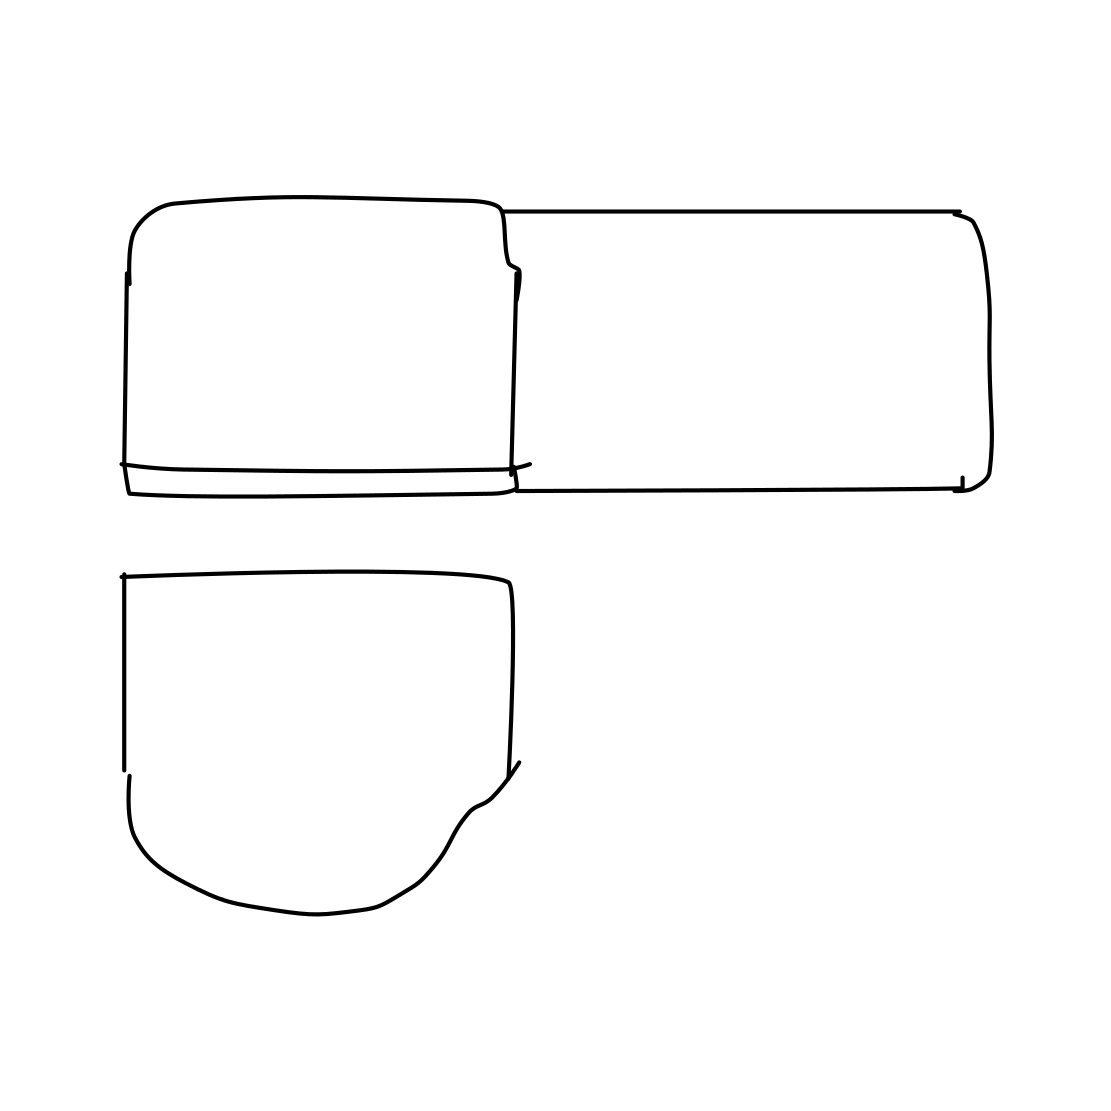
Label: bread